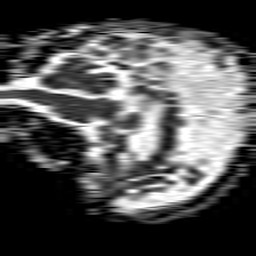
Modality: ADC
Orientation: sagittal
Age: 56
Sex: male
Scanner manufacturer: philips
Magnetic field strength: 1.5 T
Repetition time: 4.6 s
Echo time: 0.08631 s